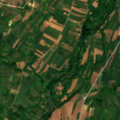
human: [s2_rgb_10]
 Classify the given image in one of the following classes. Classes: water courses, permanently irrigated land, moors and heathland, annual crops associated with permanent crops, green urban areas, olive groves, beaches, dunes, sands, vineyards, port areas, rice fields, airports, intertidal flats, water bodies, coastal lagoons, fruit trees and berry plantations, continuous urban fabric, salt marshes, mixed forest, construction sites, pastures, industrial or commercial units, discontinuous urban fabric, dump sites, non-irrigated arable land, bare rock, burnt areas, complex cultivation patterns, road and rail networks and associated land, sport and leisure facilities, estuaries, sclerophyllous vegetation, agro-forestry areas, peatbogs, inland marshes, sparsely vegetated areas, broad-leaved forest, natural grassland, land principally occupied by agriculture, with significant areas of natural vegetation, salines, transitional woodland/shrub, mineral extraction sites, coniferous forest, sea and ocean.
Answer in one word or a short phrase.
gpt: discontinuous urban fabric, non-irrigated arable land, complex cultivation patterns, land principally occupied by agriculture, with significant areas of natural vegetation, mixed forest, transitional woodland/shrub